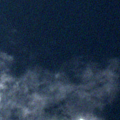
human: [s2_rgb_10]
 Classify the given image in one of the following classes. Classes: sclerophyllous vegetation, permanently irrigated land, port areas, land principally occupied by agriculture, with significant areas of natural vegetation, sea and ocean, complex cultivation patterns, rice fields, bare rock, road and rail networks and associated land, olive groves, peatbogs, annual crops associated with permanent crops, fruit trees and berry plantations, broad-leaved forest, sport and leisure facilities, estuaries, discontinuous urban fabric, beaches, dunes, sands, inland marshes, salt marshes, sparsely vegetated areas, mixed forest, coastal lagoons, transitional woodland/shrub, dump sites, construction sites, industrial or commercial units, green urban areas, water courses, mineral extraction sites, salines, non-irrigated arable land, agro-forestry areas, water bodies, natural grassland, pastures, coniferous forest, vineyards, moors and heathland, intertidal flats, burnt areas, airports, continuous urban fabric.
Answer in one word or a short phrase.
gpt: water bodies